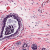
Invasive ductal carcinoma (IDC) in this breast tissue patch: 0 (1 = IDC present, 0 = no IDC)